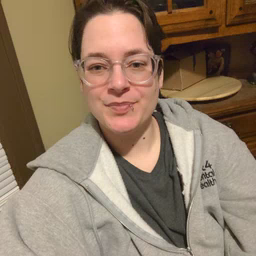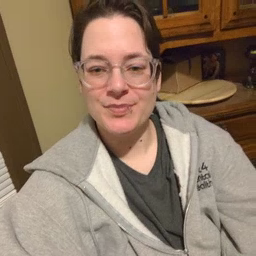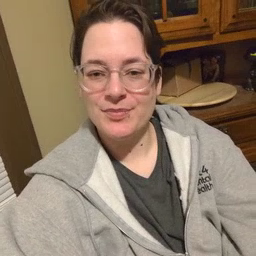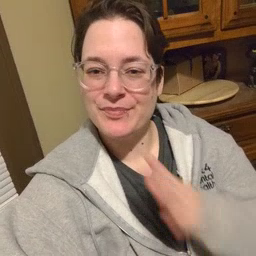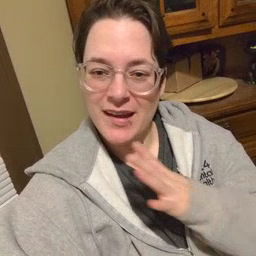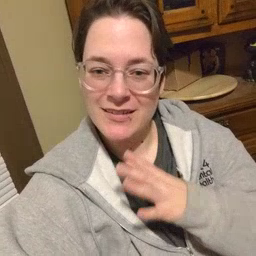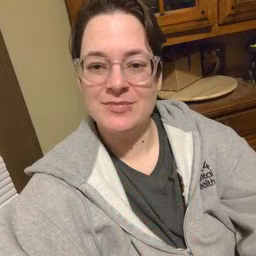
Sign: fine